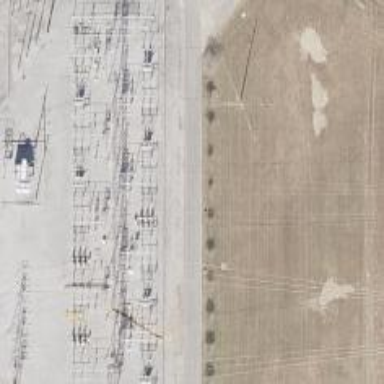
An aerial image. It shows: Switch for power supply.